Field crop: maize
Growth stage: 2
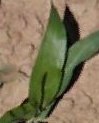
Species: maize